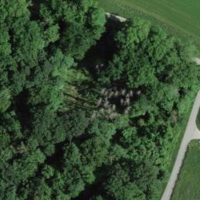
EUNIS habitat code: 41
Species observed at this site:
Carpinus betulus